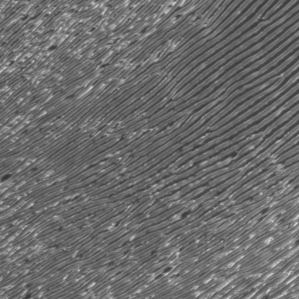
Label: frost